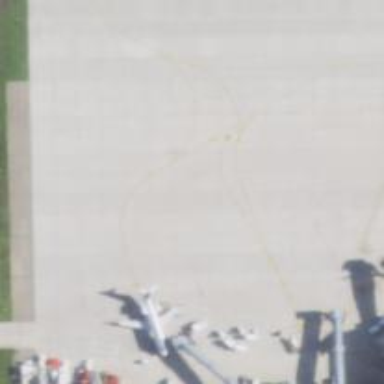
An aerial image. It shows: View of taxiway at the airport.